Interaction volume radius: 10 \u00c5
Interaction volume height: 35 \u00c5
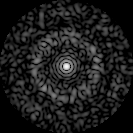
Disorder parameter: 0.8493